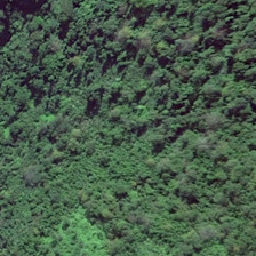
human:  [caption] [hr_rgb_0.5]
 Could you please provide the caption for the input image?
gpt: Dense forest is airtight.

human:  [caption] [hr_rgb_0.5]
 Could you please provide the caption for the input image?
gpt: there are some trees standing out of the forest .

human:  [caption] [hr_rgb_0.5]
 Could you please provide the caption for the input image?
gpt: The dense forest is closed.

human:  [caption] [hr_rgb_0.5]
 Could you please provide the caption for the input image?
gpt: It is a forest where some higher trees stand between them.

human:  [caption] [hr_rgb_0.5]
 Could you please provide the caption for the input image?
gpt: It's a forest. Among those low trees, there are some tall trees.